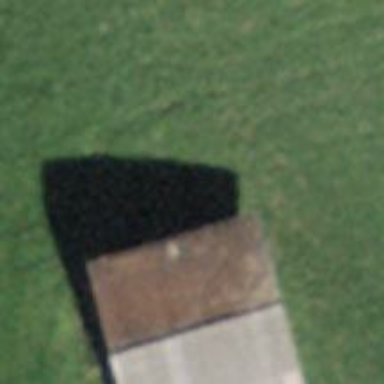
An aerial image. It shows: Barn.